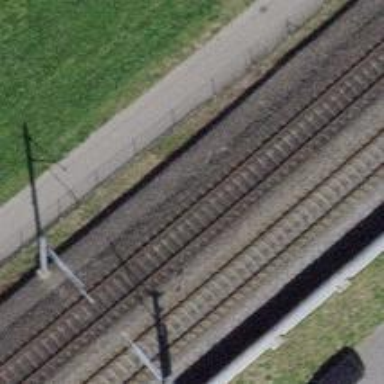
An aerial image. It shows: Single-track electrified railway with contact line.